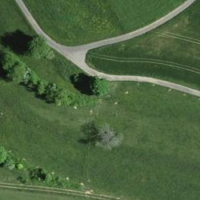
EUNIS habitat code: 24
Species observed at this site:
Vanessa cardui
Gryllus campestris
Melanargia galathea